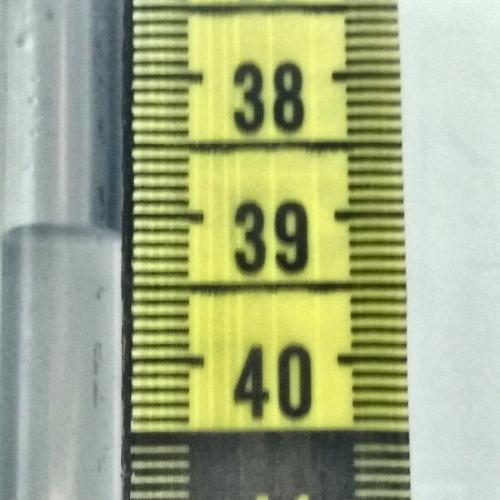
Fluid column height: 39.1 cm